Aerial crown-view tile of a tropical tree (Barro Colorado Island, Panama), acquired 20250915:
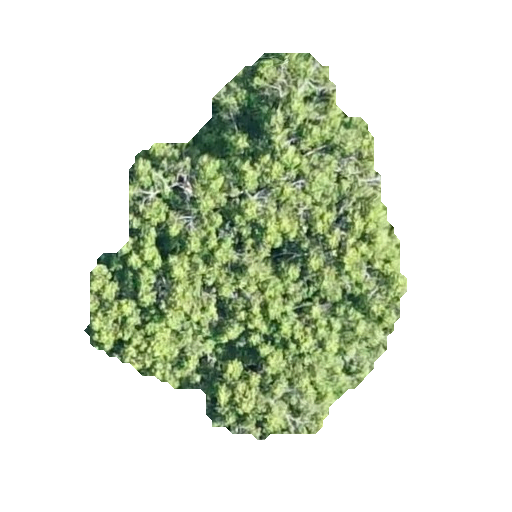
Species: Guatteria lucens
GBIF accepted scientific name: Guatteria lucens
Crown area: 117.665 m²